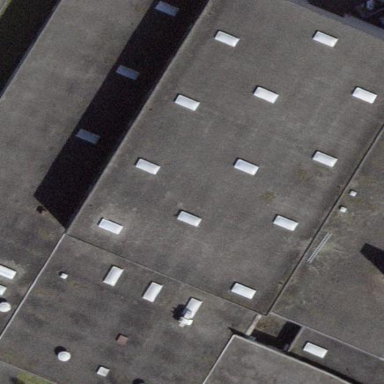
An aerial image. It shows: Industrial building.